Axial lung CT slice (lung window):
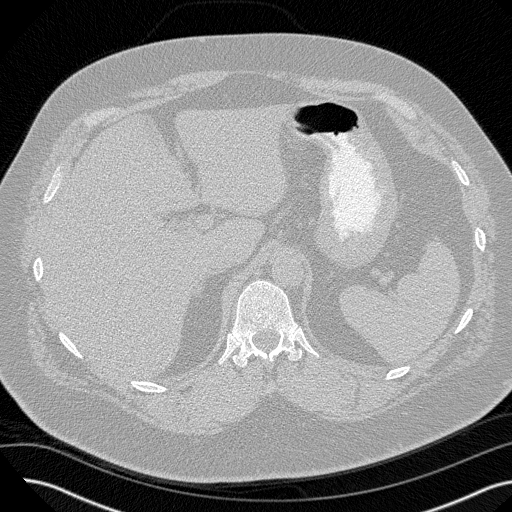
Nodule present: no